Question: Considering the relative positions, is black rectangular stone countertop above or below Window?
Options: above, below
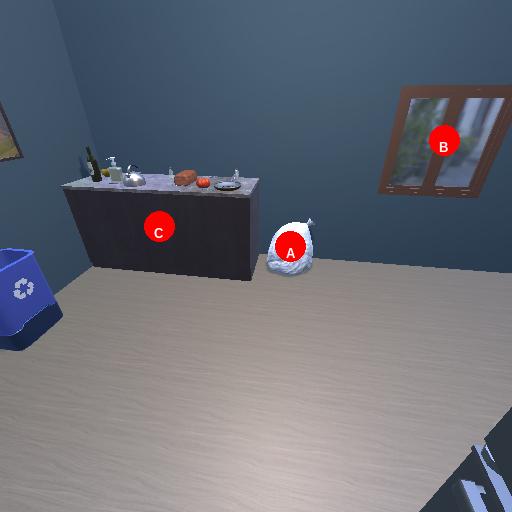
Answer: above